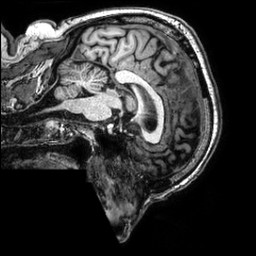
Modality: T1w
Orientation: sagittal
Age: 62
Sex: male
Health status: healthy